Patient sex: F
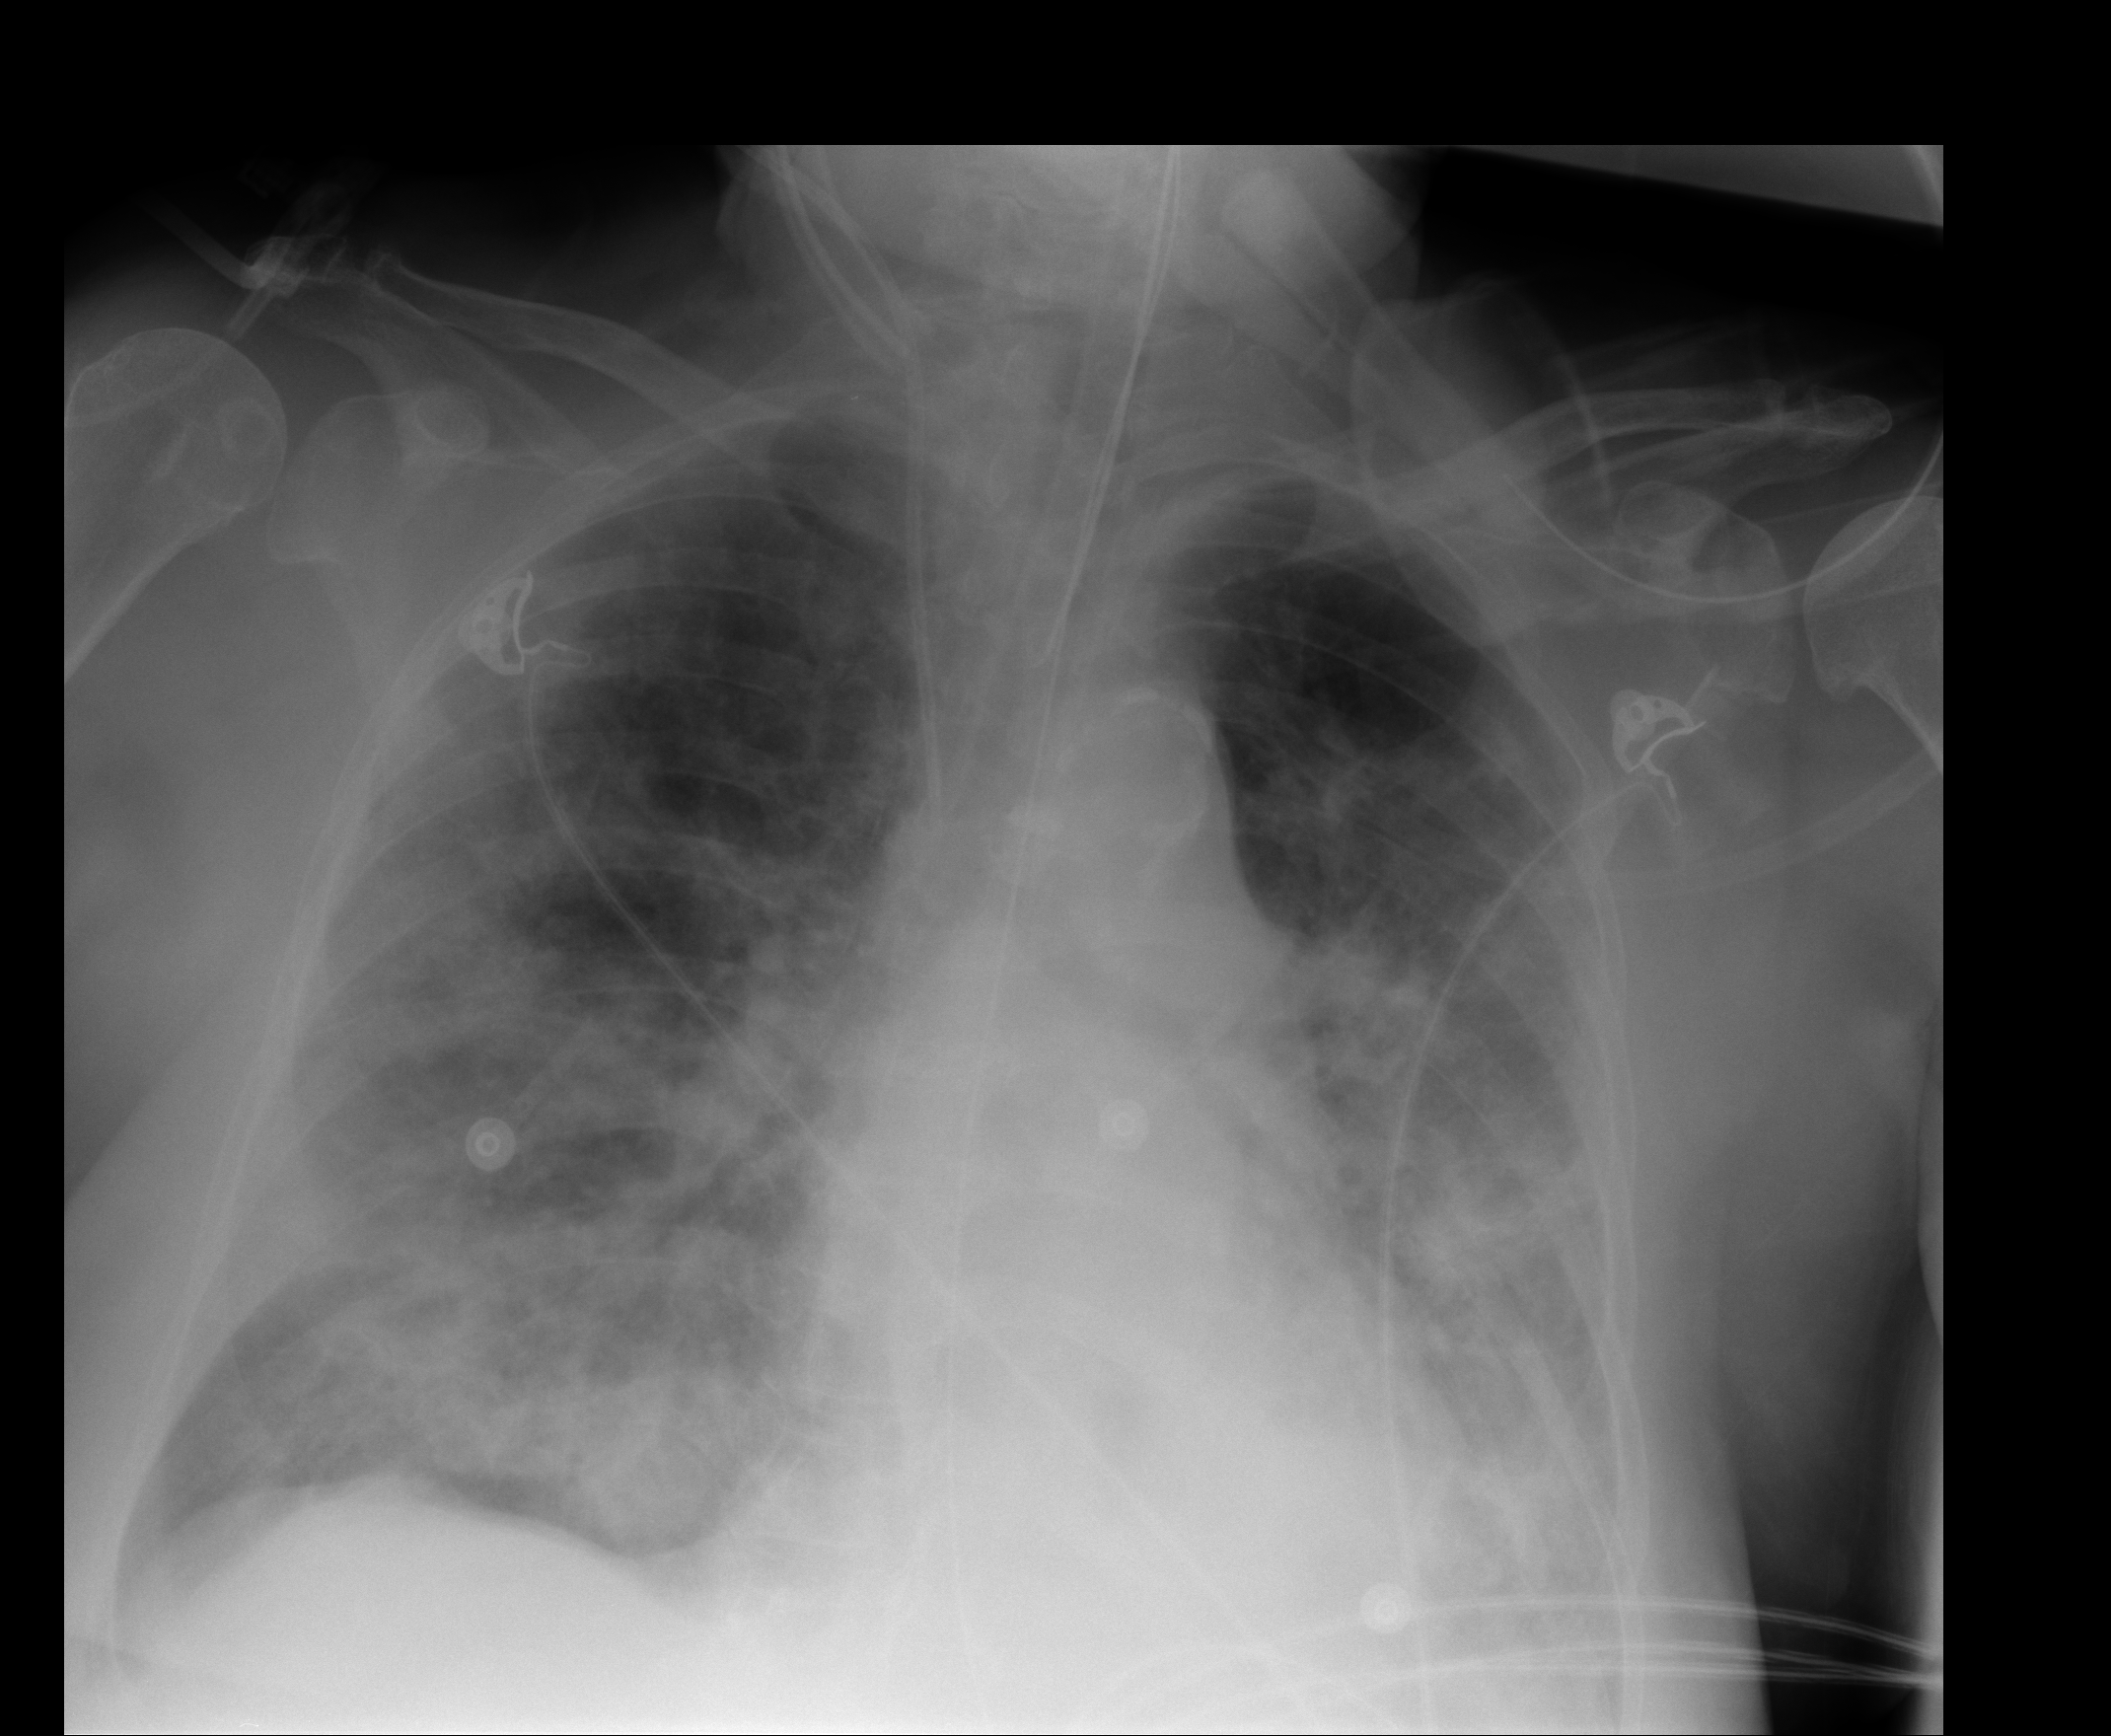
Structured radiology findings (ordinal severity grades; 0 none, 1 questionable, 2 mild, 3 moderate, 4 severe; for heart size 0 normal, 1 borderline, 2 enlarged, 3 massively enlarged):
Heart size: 0
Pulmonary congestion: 1
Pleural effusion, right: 2
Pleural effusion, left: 2
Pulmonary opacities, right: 4
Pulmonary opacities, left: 3
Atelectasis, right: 2
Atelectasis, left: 3